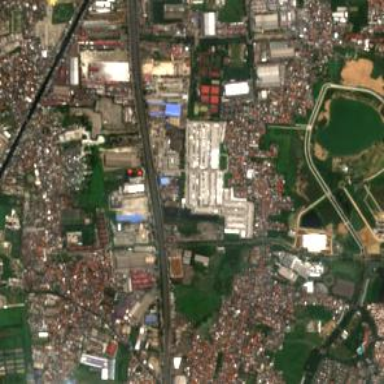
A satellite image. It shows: Industrial area with warehouse.